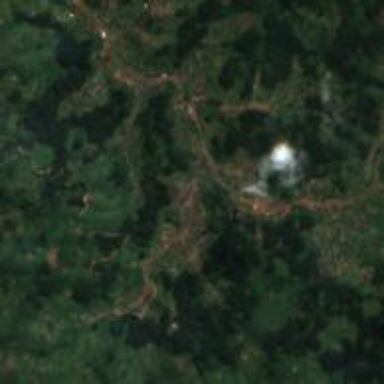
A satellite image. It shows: Small settlement known as hamlet.